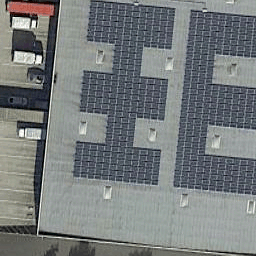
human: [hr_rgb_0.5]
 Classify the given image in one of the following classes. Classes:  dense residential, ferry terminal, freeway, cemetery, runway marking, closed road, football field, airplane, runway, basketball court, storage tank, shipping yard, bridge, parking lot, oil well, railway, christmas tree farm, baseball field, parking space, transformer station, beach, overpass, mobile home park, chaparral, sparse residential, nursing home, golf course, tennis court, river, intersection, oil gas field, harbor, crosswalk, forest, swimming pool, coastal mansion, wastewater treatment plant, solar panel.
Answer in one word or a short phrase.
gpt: solar panel